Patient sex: M
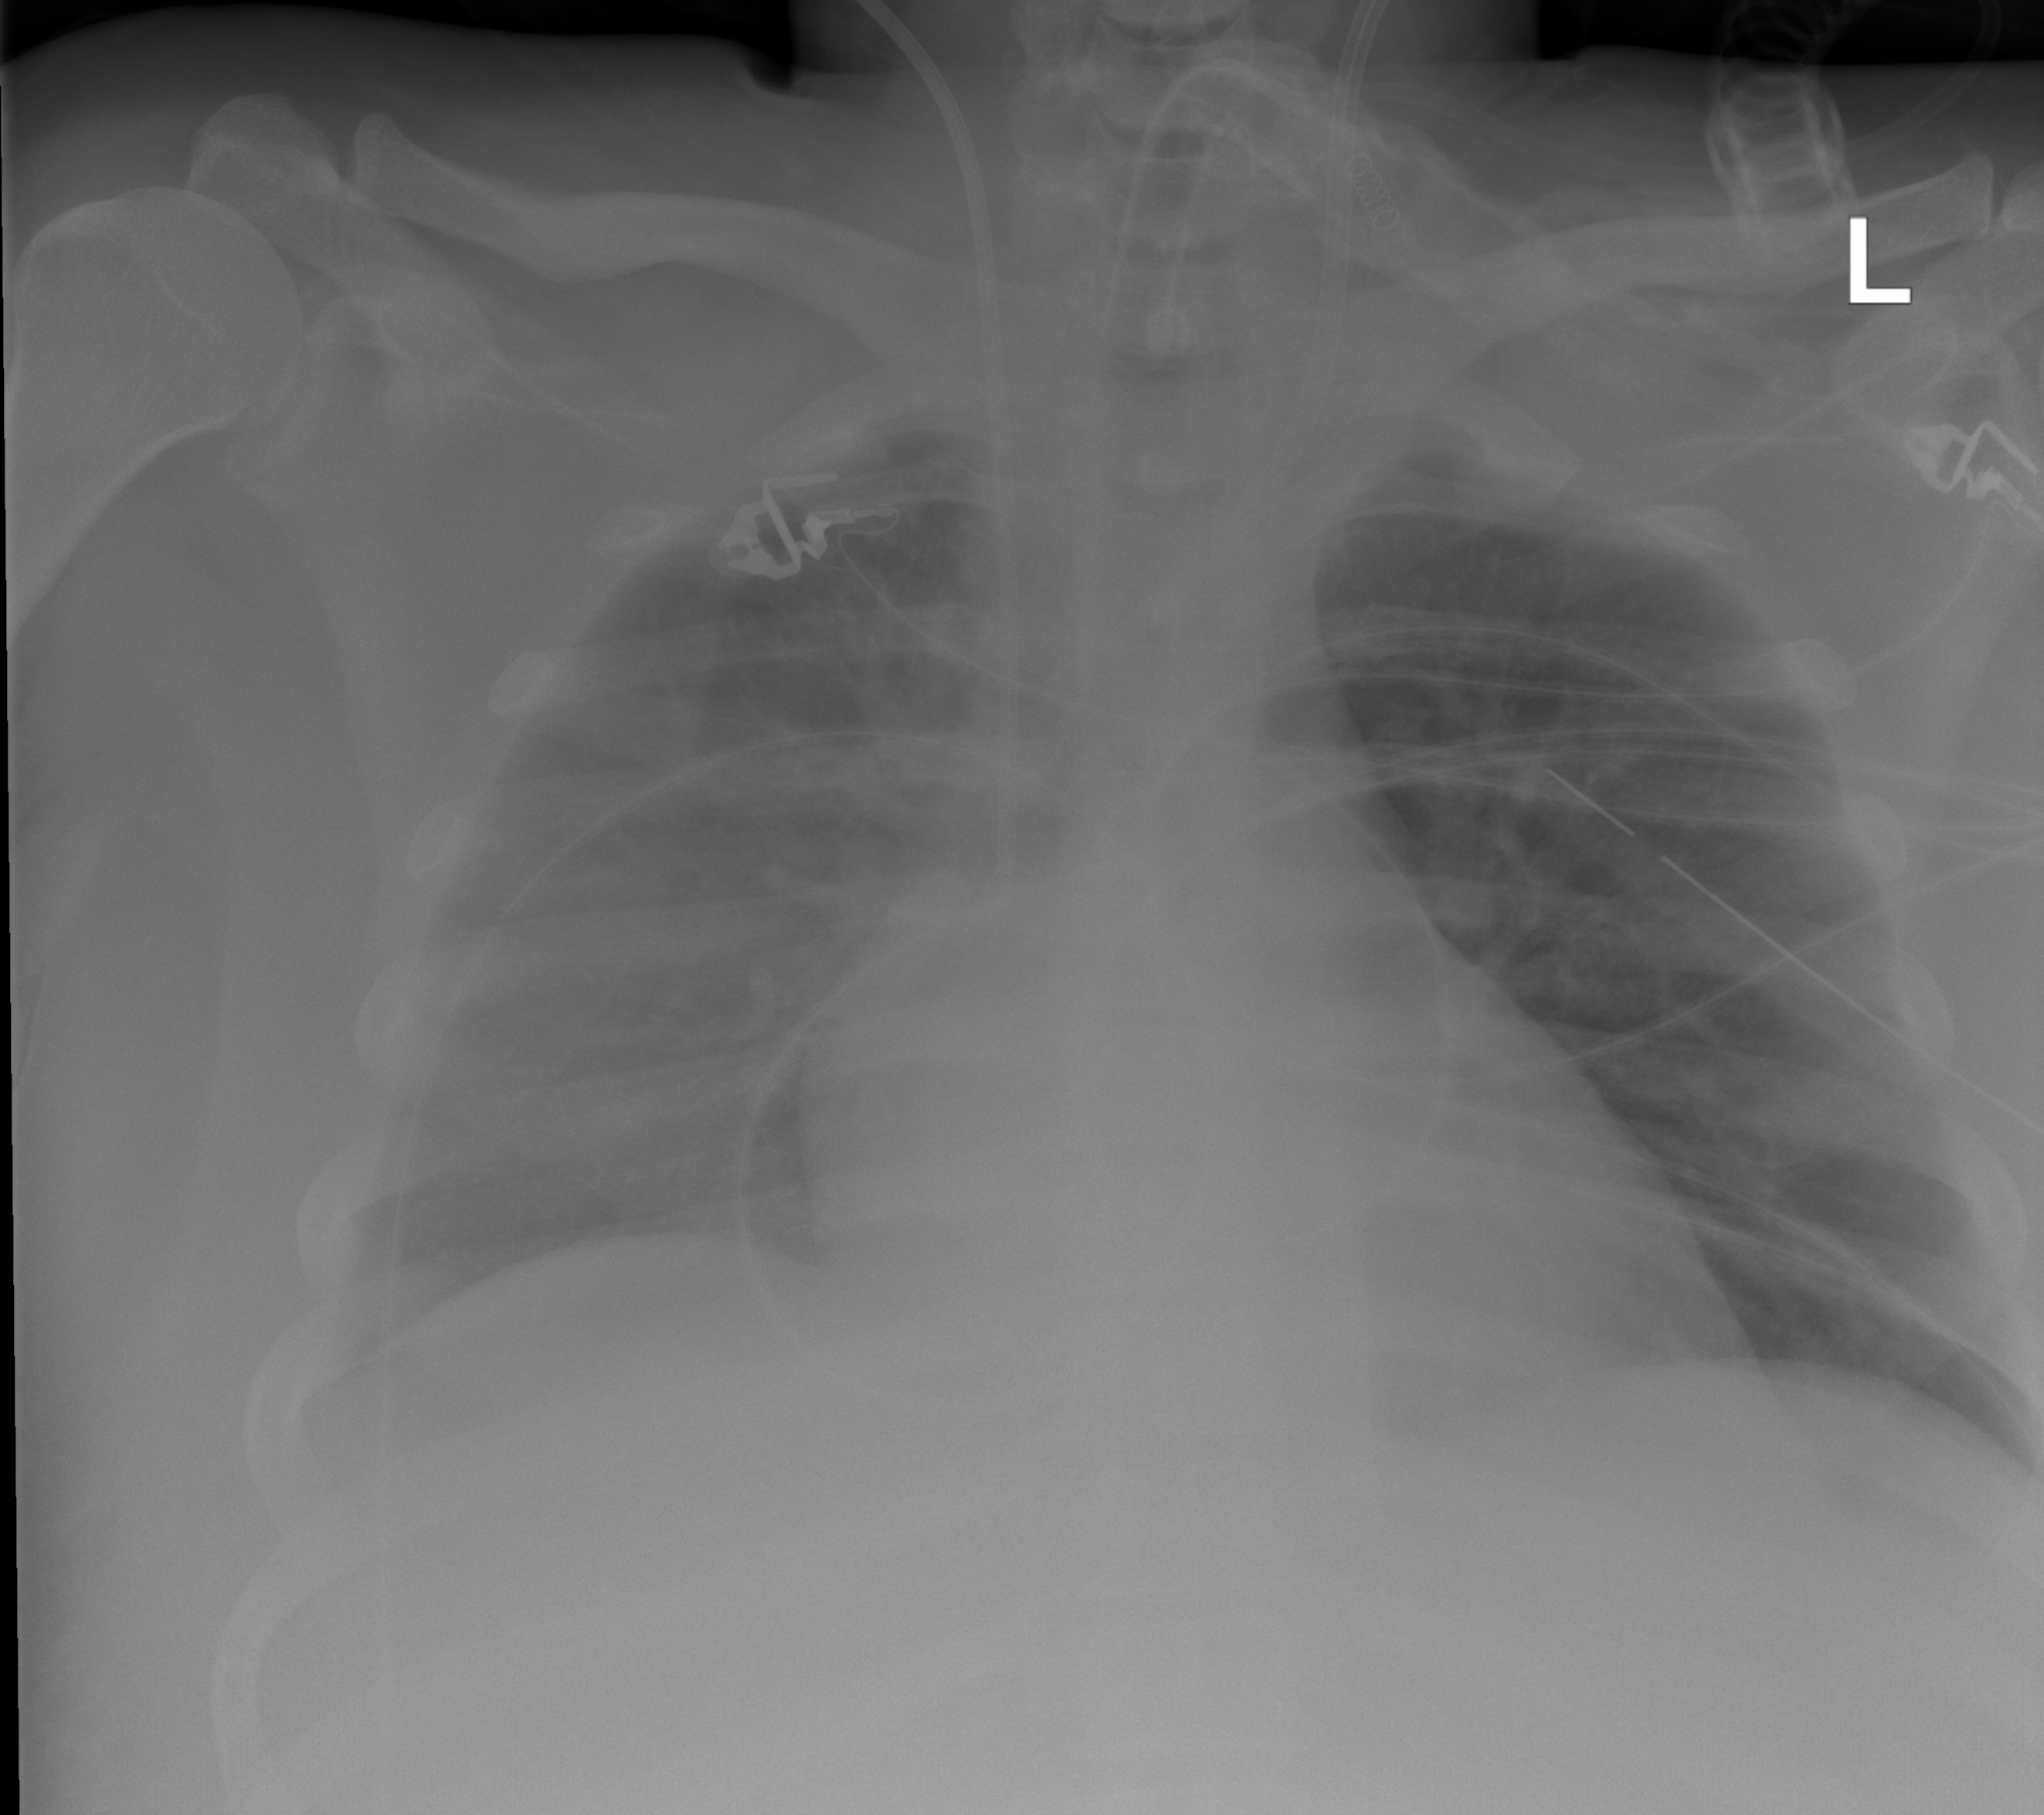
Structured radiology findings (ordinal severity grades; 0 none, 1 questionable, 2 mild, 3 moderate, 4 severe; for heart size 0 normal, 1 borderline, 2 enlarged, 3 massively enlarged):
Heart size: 0
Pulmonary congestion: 0
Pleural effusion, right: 2
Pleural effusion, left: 0
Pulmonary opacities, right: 2
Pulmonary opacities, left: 0
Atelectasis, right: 0
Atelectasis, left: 0